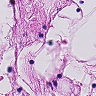
Metastatic tissue present: no